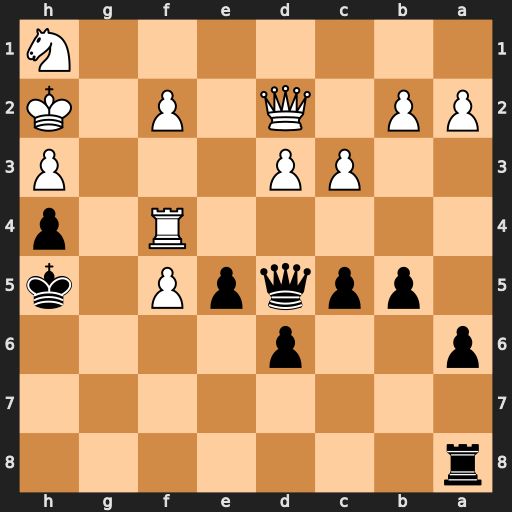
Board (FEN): r7/8/p2p4/1ppqpP1k/5R1p/2PP3P/PP1Q1P1K/7N
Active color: b
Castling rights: -
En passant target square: -
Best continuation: exf4 Qxf4 Qe5 Qxe5 dxe5